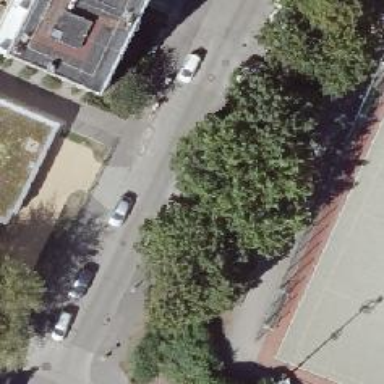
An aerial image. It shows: Residential road with concrete surface. There is asphalt on the right sidewalk. Cars park on the left at the street side.